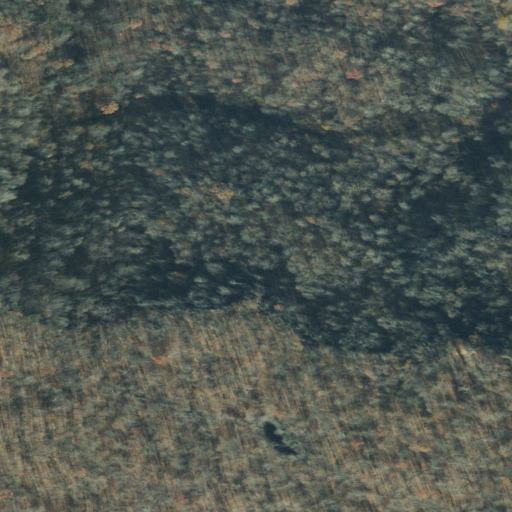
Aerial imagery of cliff(s) in Tennessee named Anderson Bluff containing only deciduous forest